Interaction volume radius: 5 \u00c5
Interaction volume height: 10 \u00c5
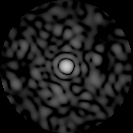
Disorder parameter: 0.8396